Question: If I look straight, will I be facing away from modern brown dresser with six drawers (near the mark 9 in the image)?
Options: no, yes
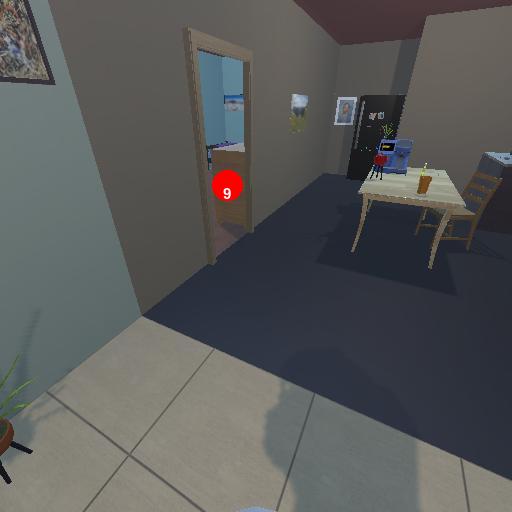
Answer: no